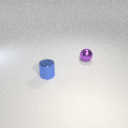
small purple metal sphere to the right of small blue metal cylinder